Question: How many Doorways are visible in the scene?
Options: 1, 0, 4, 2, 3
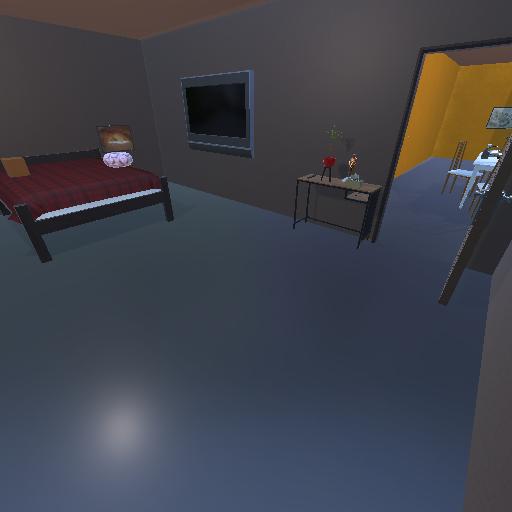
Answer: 1